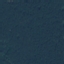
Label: Forest